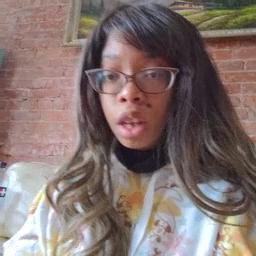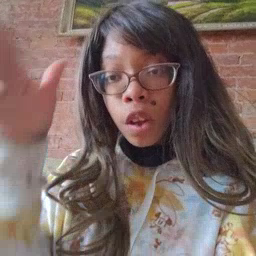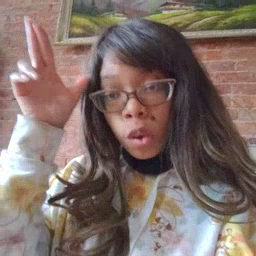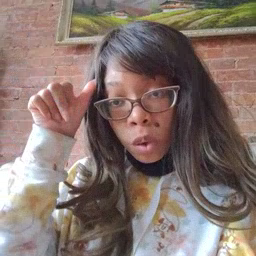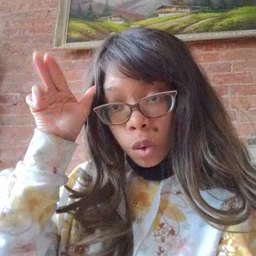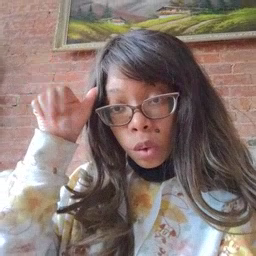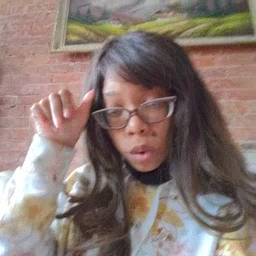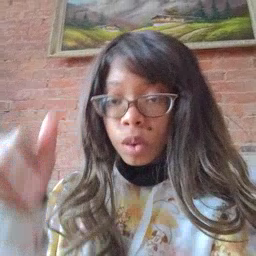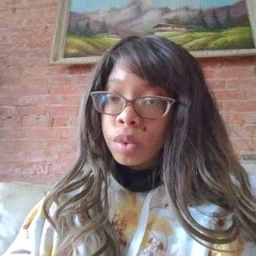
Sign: horse